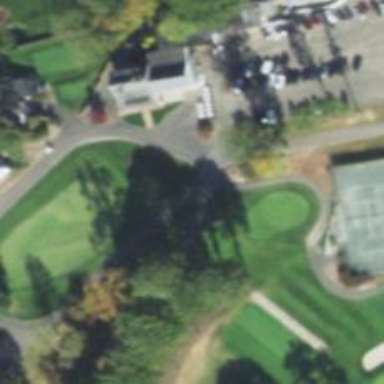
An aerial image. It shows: Service road designated as golf cart path.